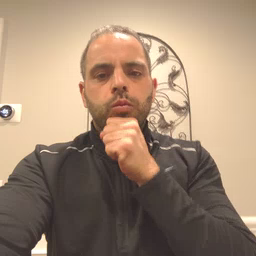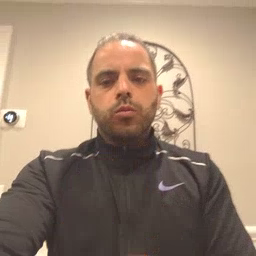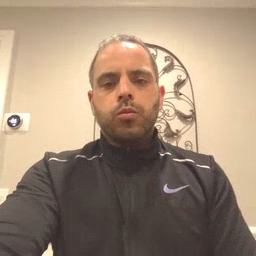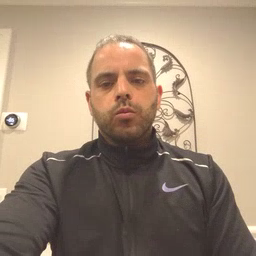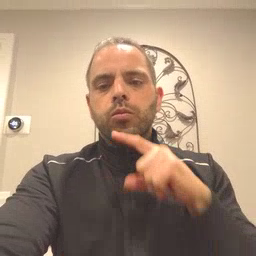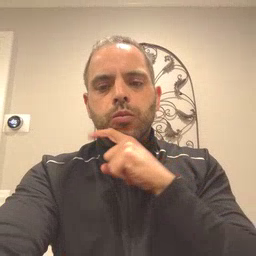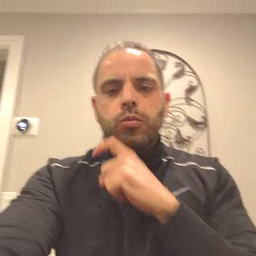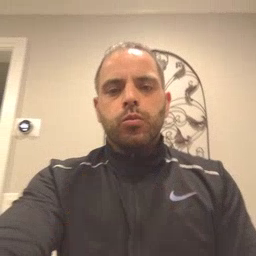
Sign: cereal